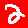
Digit: 2